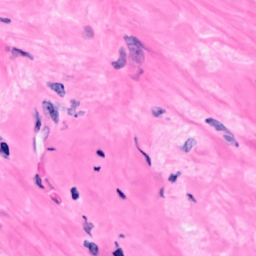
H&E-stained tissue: Breast